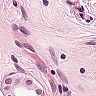
Metastatic tissue present: yes